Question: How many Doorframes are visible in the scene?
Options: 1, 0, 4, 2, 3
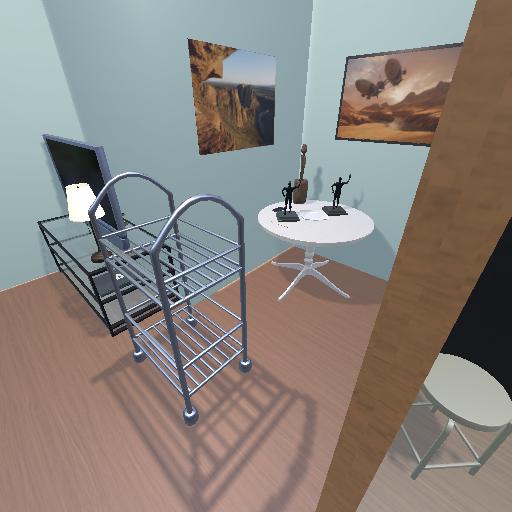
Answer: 1